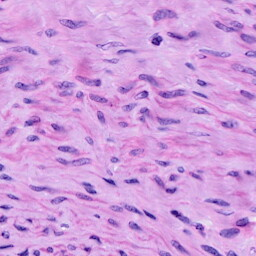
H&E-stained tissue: Cervix